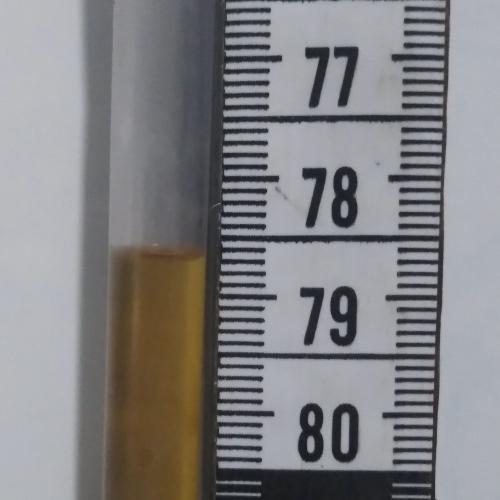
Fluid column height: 78.7 cm